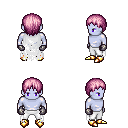
a pixel art fantasy rpg character, male body template, dark elf, purple skin, white tattered cape, white pants, pink plain hairstyle, metal gloves, gold boots, four views (front, back, left, right), 2x2 character sprite sheet, small pixel art, hard edges, no anti-aliasing